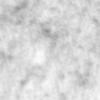
Label: no_change